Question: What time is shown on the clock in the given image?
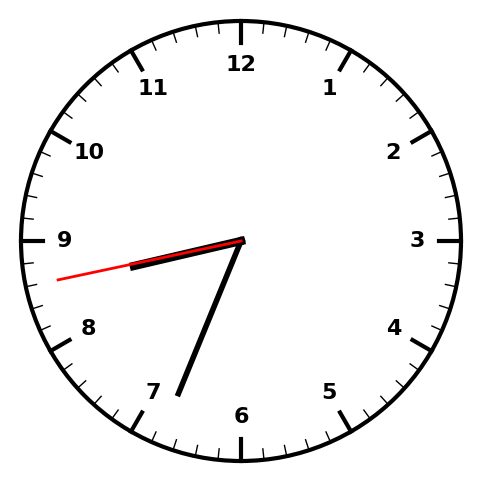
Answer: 08:33:43